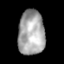
Tissue: lung
Cell type: Epithelial cells
Senescence score: 0.2231
Nuclear area (px): 1163
Mean DAPI intensity: 167.244